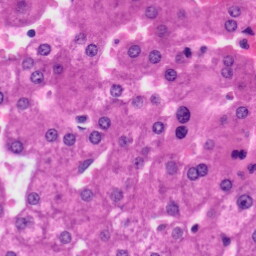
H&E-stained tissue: Liver